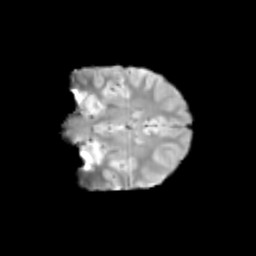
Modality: T2w
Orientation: coronal
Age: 11
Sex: female
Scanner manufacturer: siemens
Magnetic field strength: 3 T
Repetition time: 3.8 s
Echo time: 0.07 s